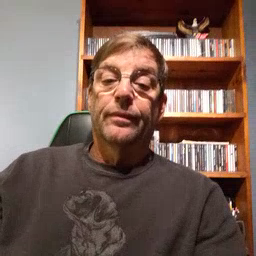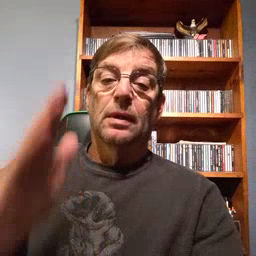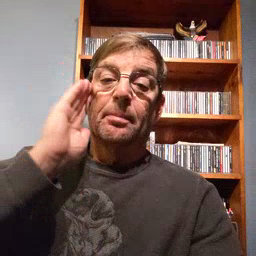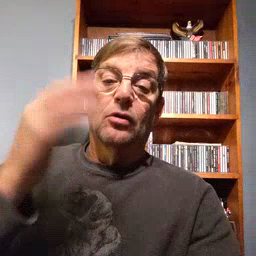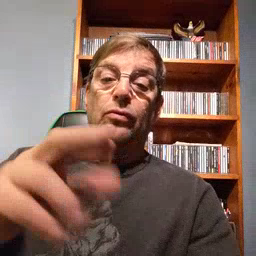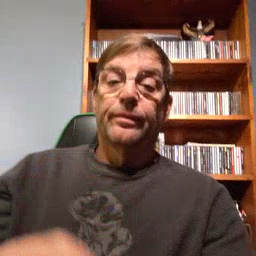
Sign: bedroom